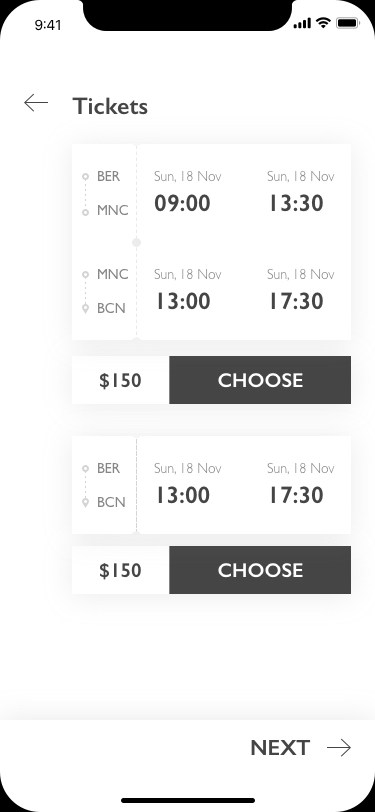
Text in this UI design:
Tickets